Field crop: maize
Growth stage: 2
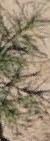
Species: salsola